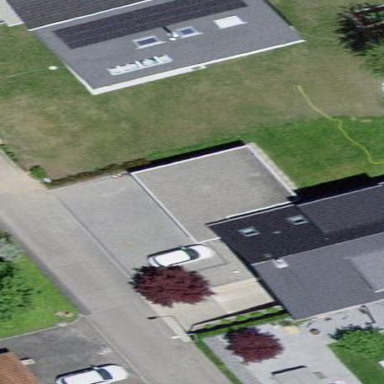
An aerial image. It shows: Garage.